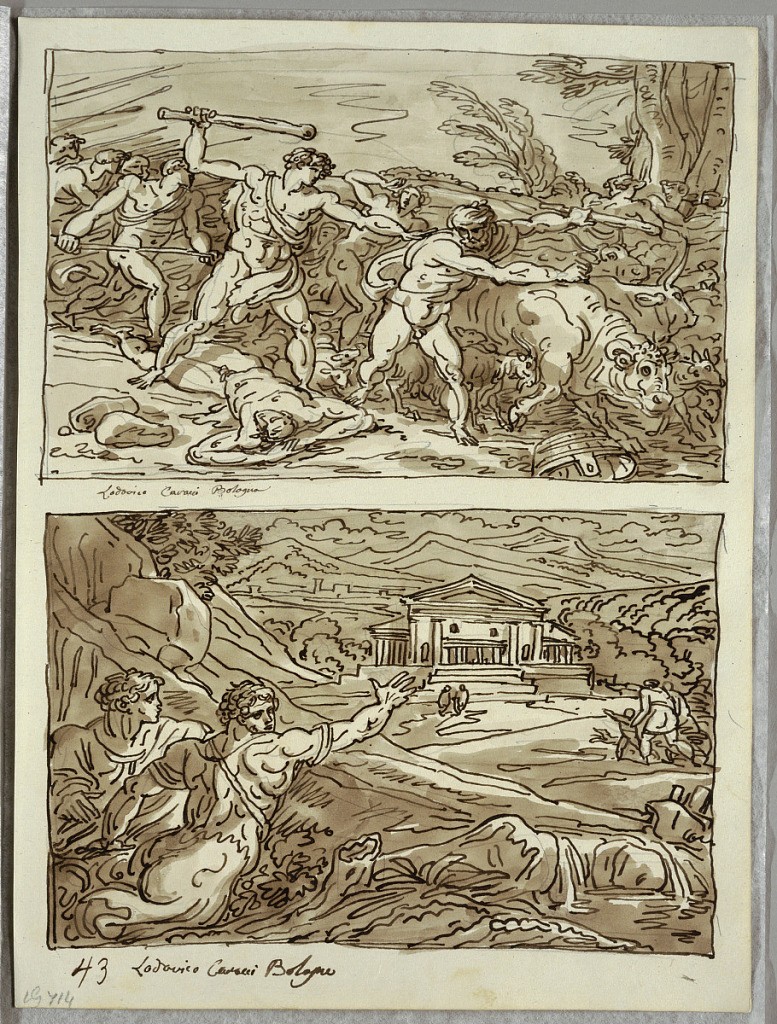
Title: Remus Drives Away and Kills the Robbers of the Herds; Santuary for the Fugitives on the Campidoglio, Two Studies after Carracci
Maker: Felice Giani, Italian, 1758–1823
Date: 1821–22
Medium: Pen and brown ink, brush and brown wash, over traces of black chalk on white heavy wove paper
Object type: Sketchbook folio
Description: Upper drawing, figure clad in animal skin with club upraised (probably Remus), at left, standing over slain man; he is about to strike nude man herding ox. Goat, cows, and oxen seen in background. Other figures moving towards right from left. Lower drawing, two men, seen in half-figure; (one looks over shoulder, with outstretched right arm) move across stream, toward temple at middle ground. More figures at right. Hilly landscape setting.